Platform: macOS
Application: Chrome
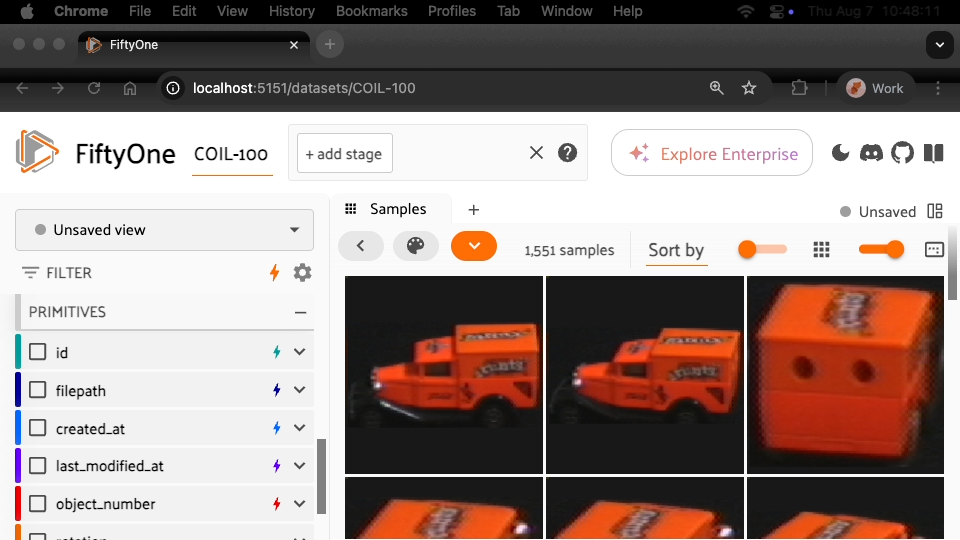
task_description: Show more items in the actions row toolbar
action_type: click
element_info: Icon
steps_since_start: 1